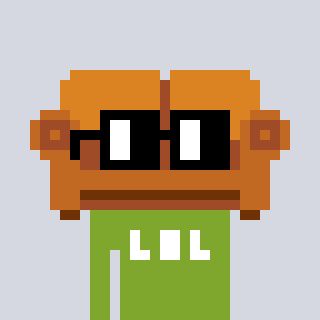
a pixel art character with square black glasses, a couch-shaped head and a slimegreen-colored body on a cool background